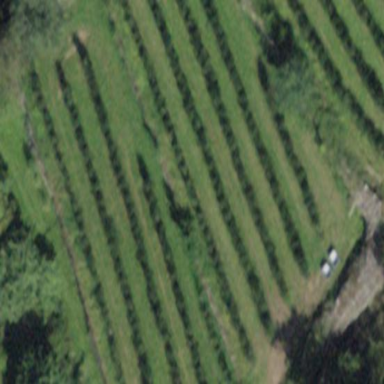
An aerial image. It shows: Vineyard where grapes are grown.